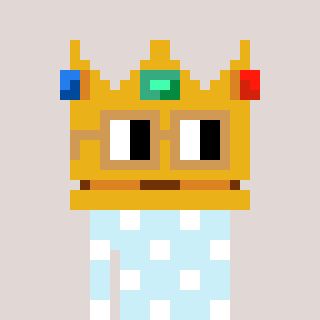
a pixel art character with square brown glasses, a crown-shaped head and a cold-colored body on a warm background